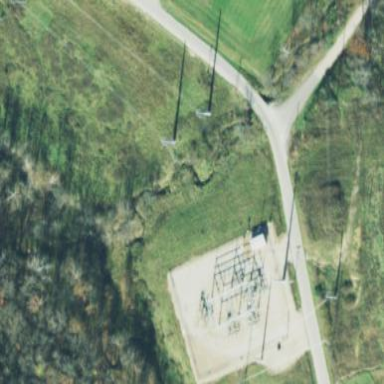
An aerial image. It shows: Fenced power substation at the transmission level.